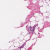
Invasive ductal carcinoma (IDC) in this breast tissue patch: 0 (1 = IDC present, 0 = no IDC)